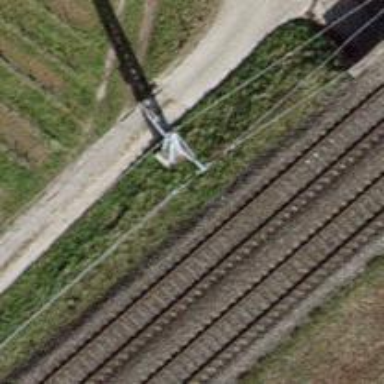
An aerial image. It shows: Power pole.